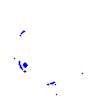
Particle: electron